Question: So I have the id of a node and I want to get the node.
For example I have the ID 1 and I want to print out the name of the node with the ID 1.
I mean btw the "internal" ID of neo4j:
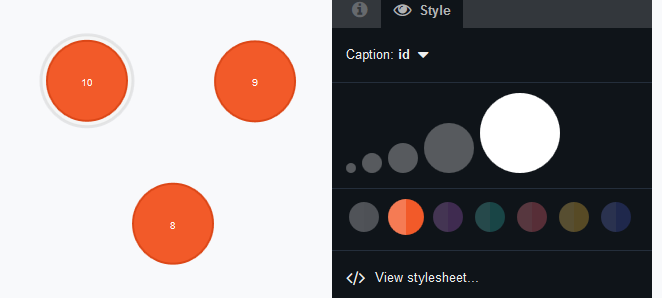
Answer: Depends on how you want to do it. In neomodel, I think 'StructuredNode' class instances have a '._id' field. So if you have a node in memory, you can get its ID that way.
If you don't have a node that way, you can use cypher and the 'id()' function:
'''
neo4j-sh (?)$ CREATE (a:Foo {label: "Hello"}), (b:Foo {label: "Goodbye"});
+-------------------+
| No data returned. |
+-------------------+
Nodes created: 2
Properties set: 2
Labels added: 2
1985 ms
neo4j-sh (?)$ MATCH (f:Foo) return id(f);
+-------+
| id(f) |
+-------+
| 0 |
| 1 |
+-------+
2 rows
324 ms
'''
Access by ID:
'''
MATCH (n) where id(n) = 1 return n;
MATCH (n) where id(n) IN [1,2] return n;
'''